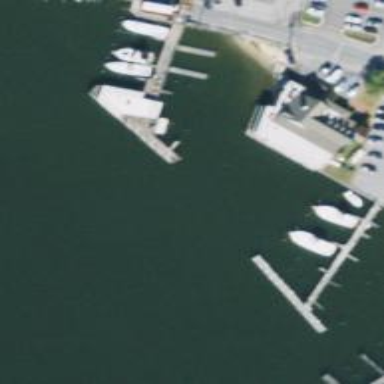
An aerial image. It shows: Man-made pier.